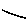
Label: line